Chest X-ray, AP view. Patient: 39 years old, sex M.
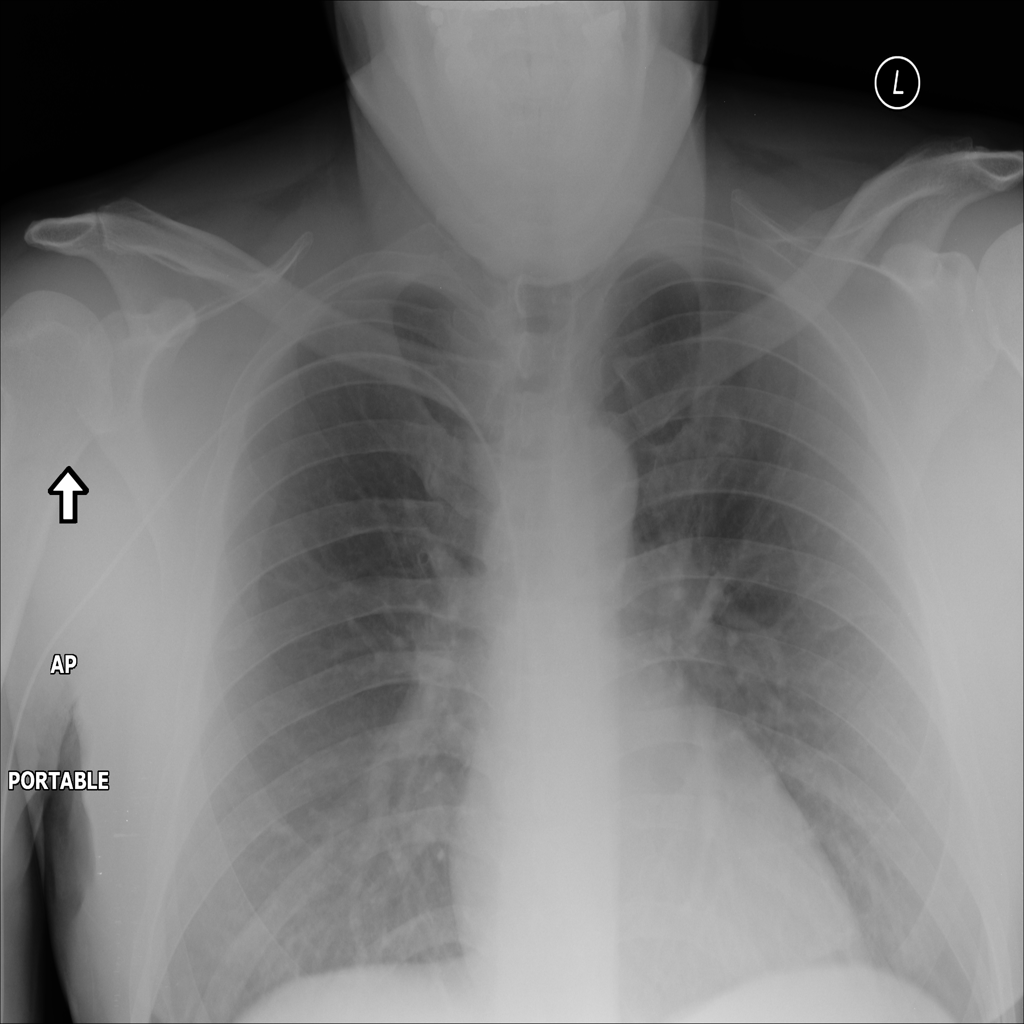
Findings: Infiltration